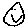
Label: smiley face